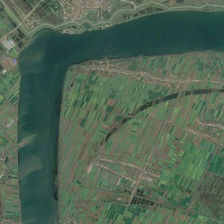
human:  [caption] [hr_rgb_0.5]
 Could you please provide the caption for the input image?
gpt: many pieces of farmlands and several urban areas are in two sides of a curved river .

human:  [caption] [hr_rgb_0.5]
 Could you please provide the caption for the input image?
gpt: many pieces of farmlands and several urban areas are in two sides of a curved river .

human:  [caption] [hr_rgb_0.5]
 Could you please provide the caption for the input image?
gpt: many pieces of farmlands and several urban areas are in two sides of a curved river .

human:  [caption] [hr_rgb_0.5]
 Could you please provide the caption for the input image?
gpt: many pieces of farmlands and several urban areas are in two sides of a curved river .

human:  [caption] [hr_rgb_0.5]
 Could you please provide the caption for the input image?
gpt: many pieces of farmlands and several urban areas are in two sides of a curved river .